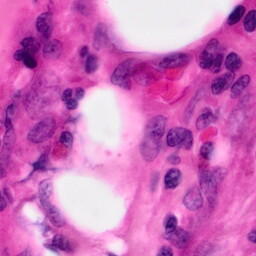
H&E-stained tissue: Pancreatic